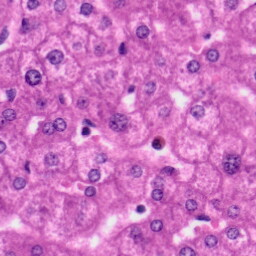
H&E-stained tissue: Liver